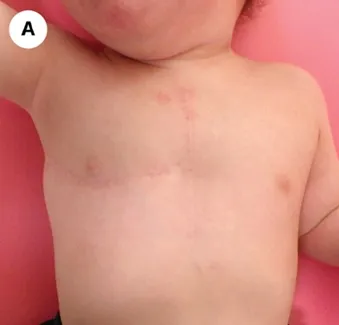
Cosmetic outcomes. Healing of the hemi-clamshell incision is shown at 1-year postsurgery. Frontal view.
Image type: medical_photograph (skin_photograph)